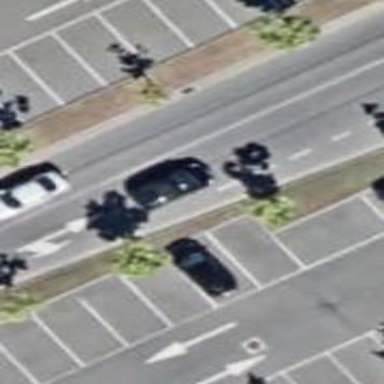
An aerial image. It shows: Parking aisle designated as service road.